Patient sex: M
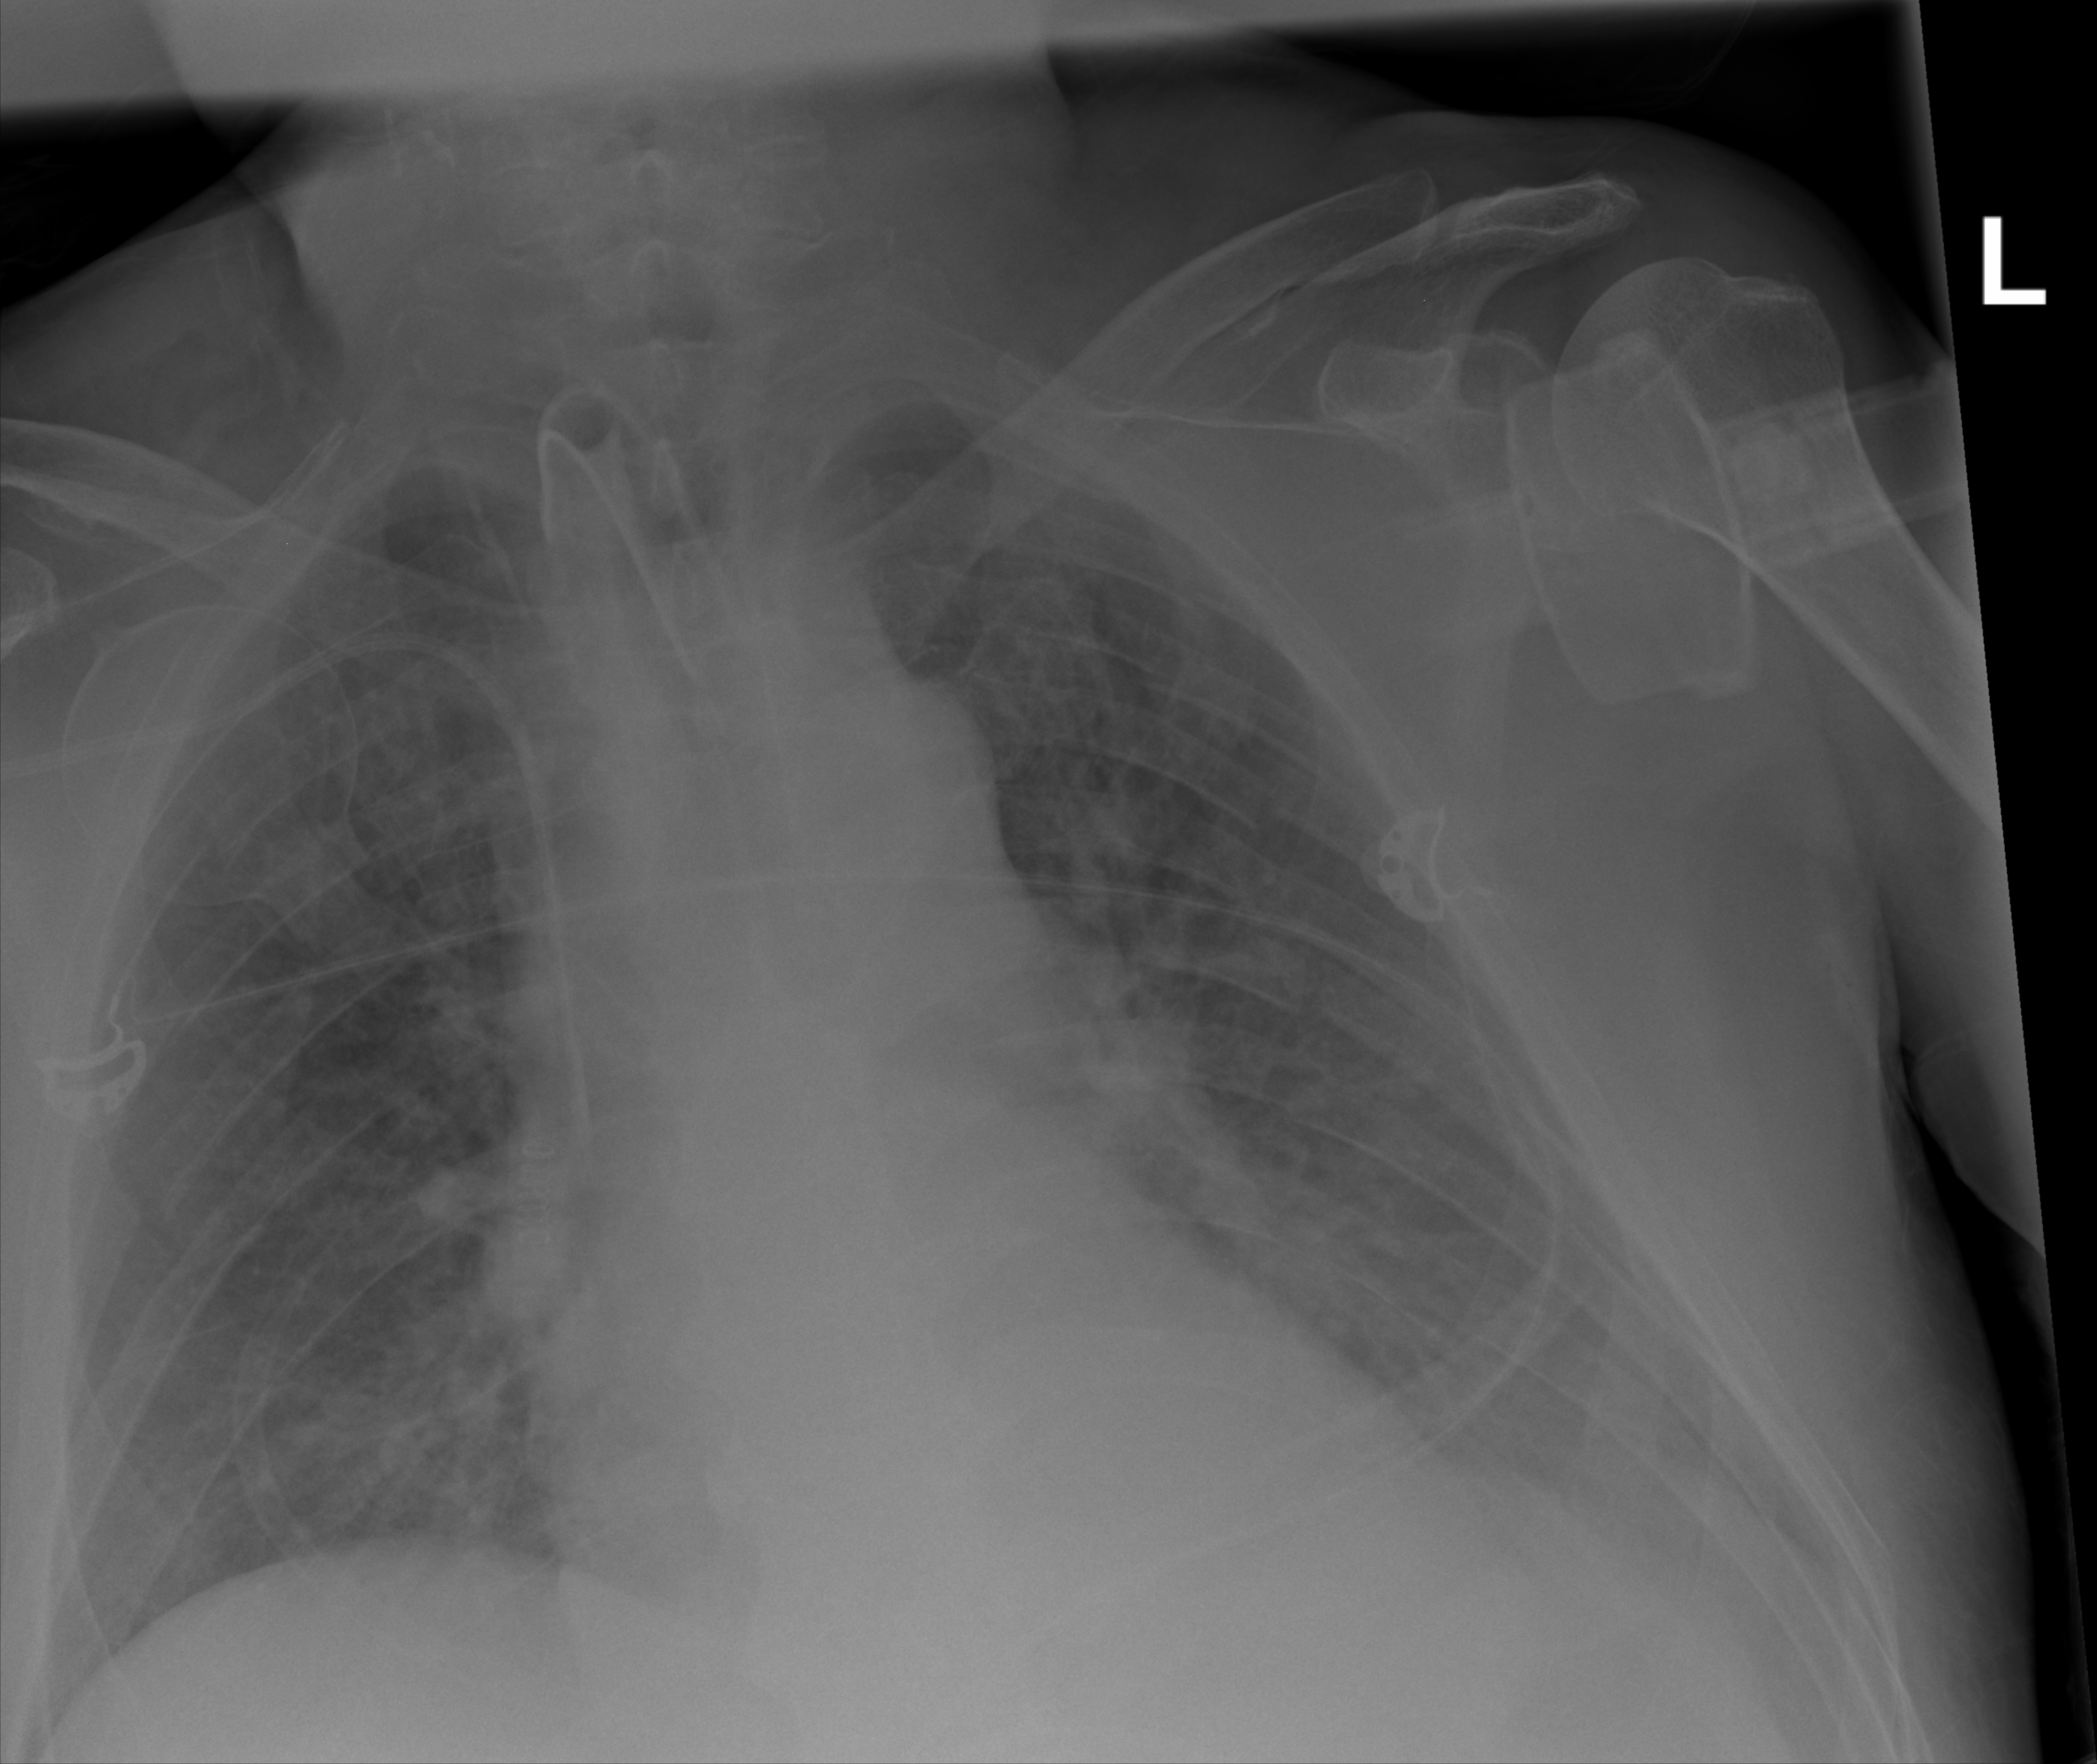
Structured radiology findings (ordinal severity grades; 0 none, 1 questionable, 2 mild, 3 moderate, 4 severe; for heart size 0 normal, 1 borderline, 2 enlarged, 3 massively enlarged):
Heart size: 2
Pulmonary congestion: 2
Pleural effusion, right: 0
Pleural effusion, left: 2
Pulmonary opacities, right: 0
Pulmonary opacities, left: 0
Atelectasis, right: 0
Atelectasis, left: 2